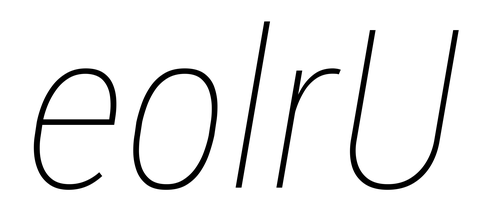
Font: Roboto-Italic_Condensed_Thin_Italic